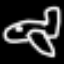
Label: airplane